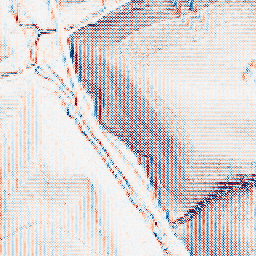
Category: wavelet
Decomposition family: wavelet_dwt
Decomposition parameters: wavelet: haar
level: 1
Upsampling method: regularized
Upsampling parameters: scale: 4
lambda_reg: 0.01
Upsampling scale: 4